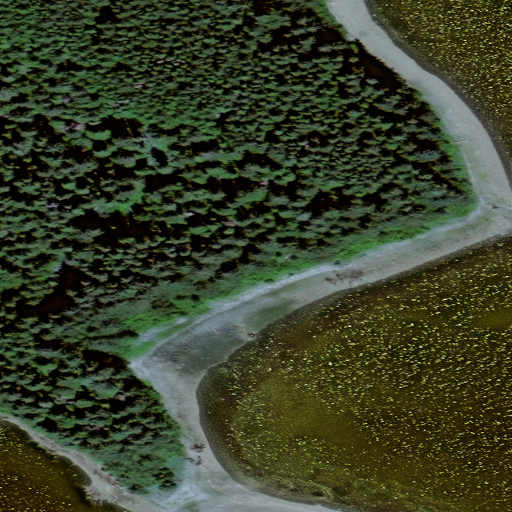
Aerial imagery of island in Alaska named Lynn Brothers containing only unknown